Question: So I have a firebase DB that looks like this:

I want to know how I can dynamically print every task in its own box with react even if more task are added.
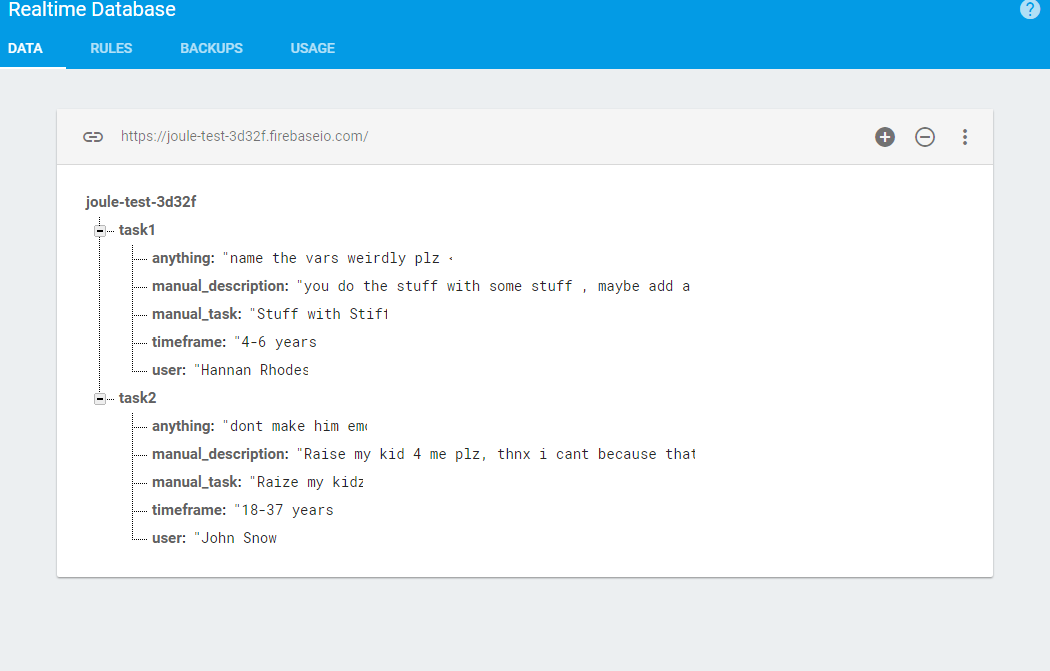
Answer: Use a .map function. For example, check out this resource for the docs. I think this is what you're asking for:
<URL>
the example below is a simple todo list. I'm pulling the 'todos' object off this.props but that object can be substituted for however you're accessing the return object from firebase.
'''
export class TodoList extends React.Component {
render () {
var {todos, showCompleted, searchText} = this.props;
var filteredTodos = TodoAPI.filterTodos(todos, showCompleted, searchText);
var renderTodos = () => {
if (filteredTodos.length === 0){
return (
<p className="container__message">Nothing To Do</p>
);
}
return filteredTodos.map((todo) => {
return (
<Todo key={todo.id} {...todo}/>
)
});
};
return (
<div>
{renderTodos()}
</div>
)
}
};
export default connect(
(state) => {
return state;
}
)(TodoList);
'''
In this example, I call 'renderTodos()' which first checks if there's any todos and if there is, it uses javascripts .map method to iterate through all the todos returning another component (the individual todos - each individual todo is a component) -- that component displays each todo item. Hope that helps.